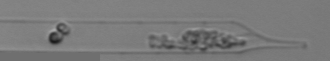
Label: Rhizosolenia